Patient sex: F
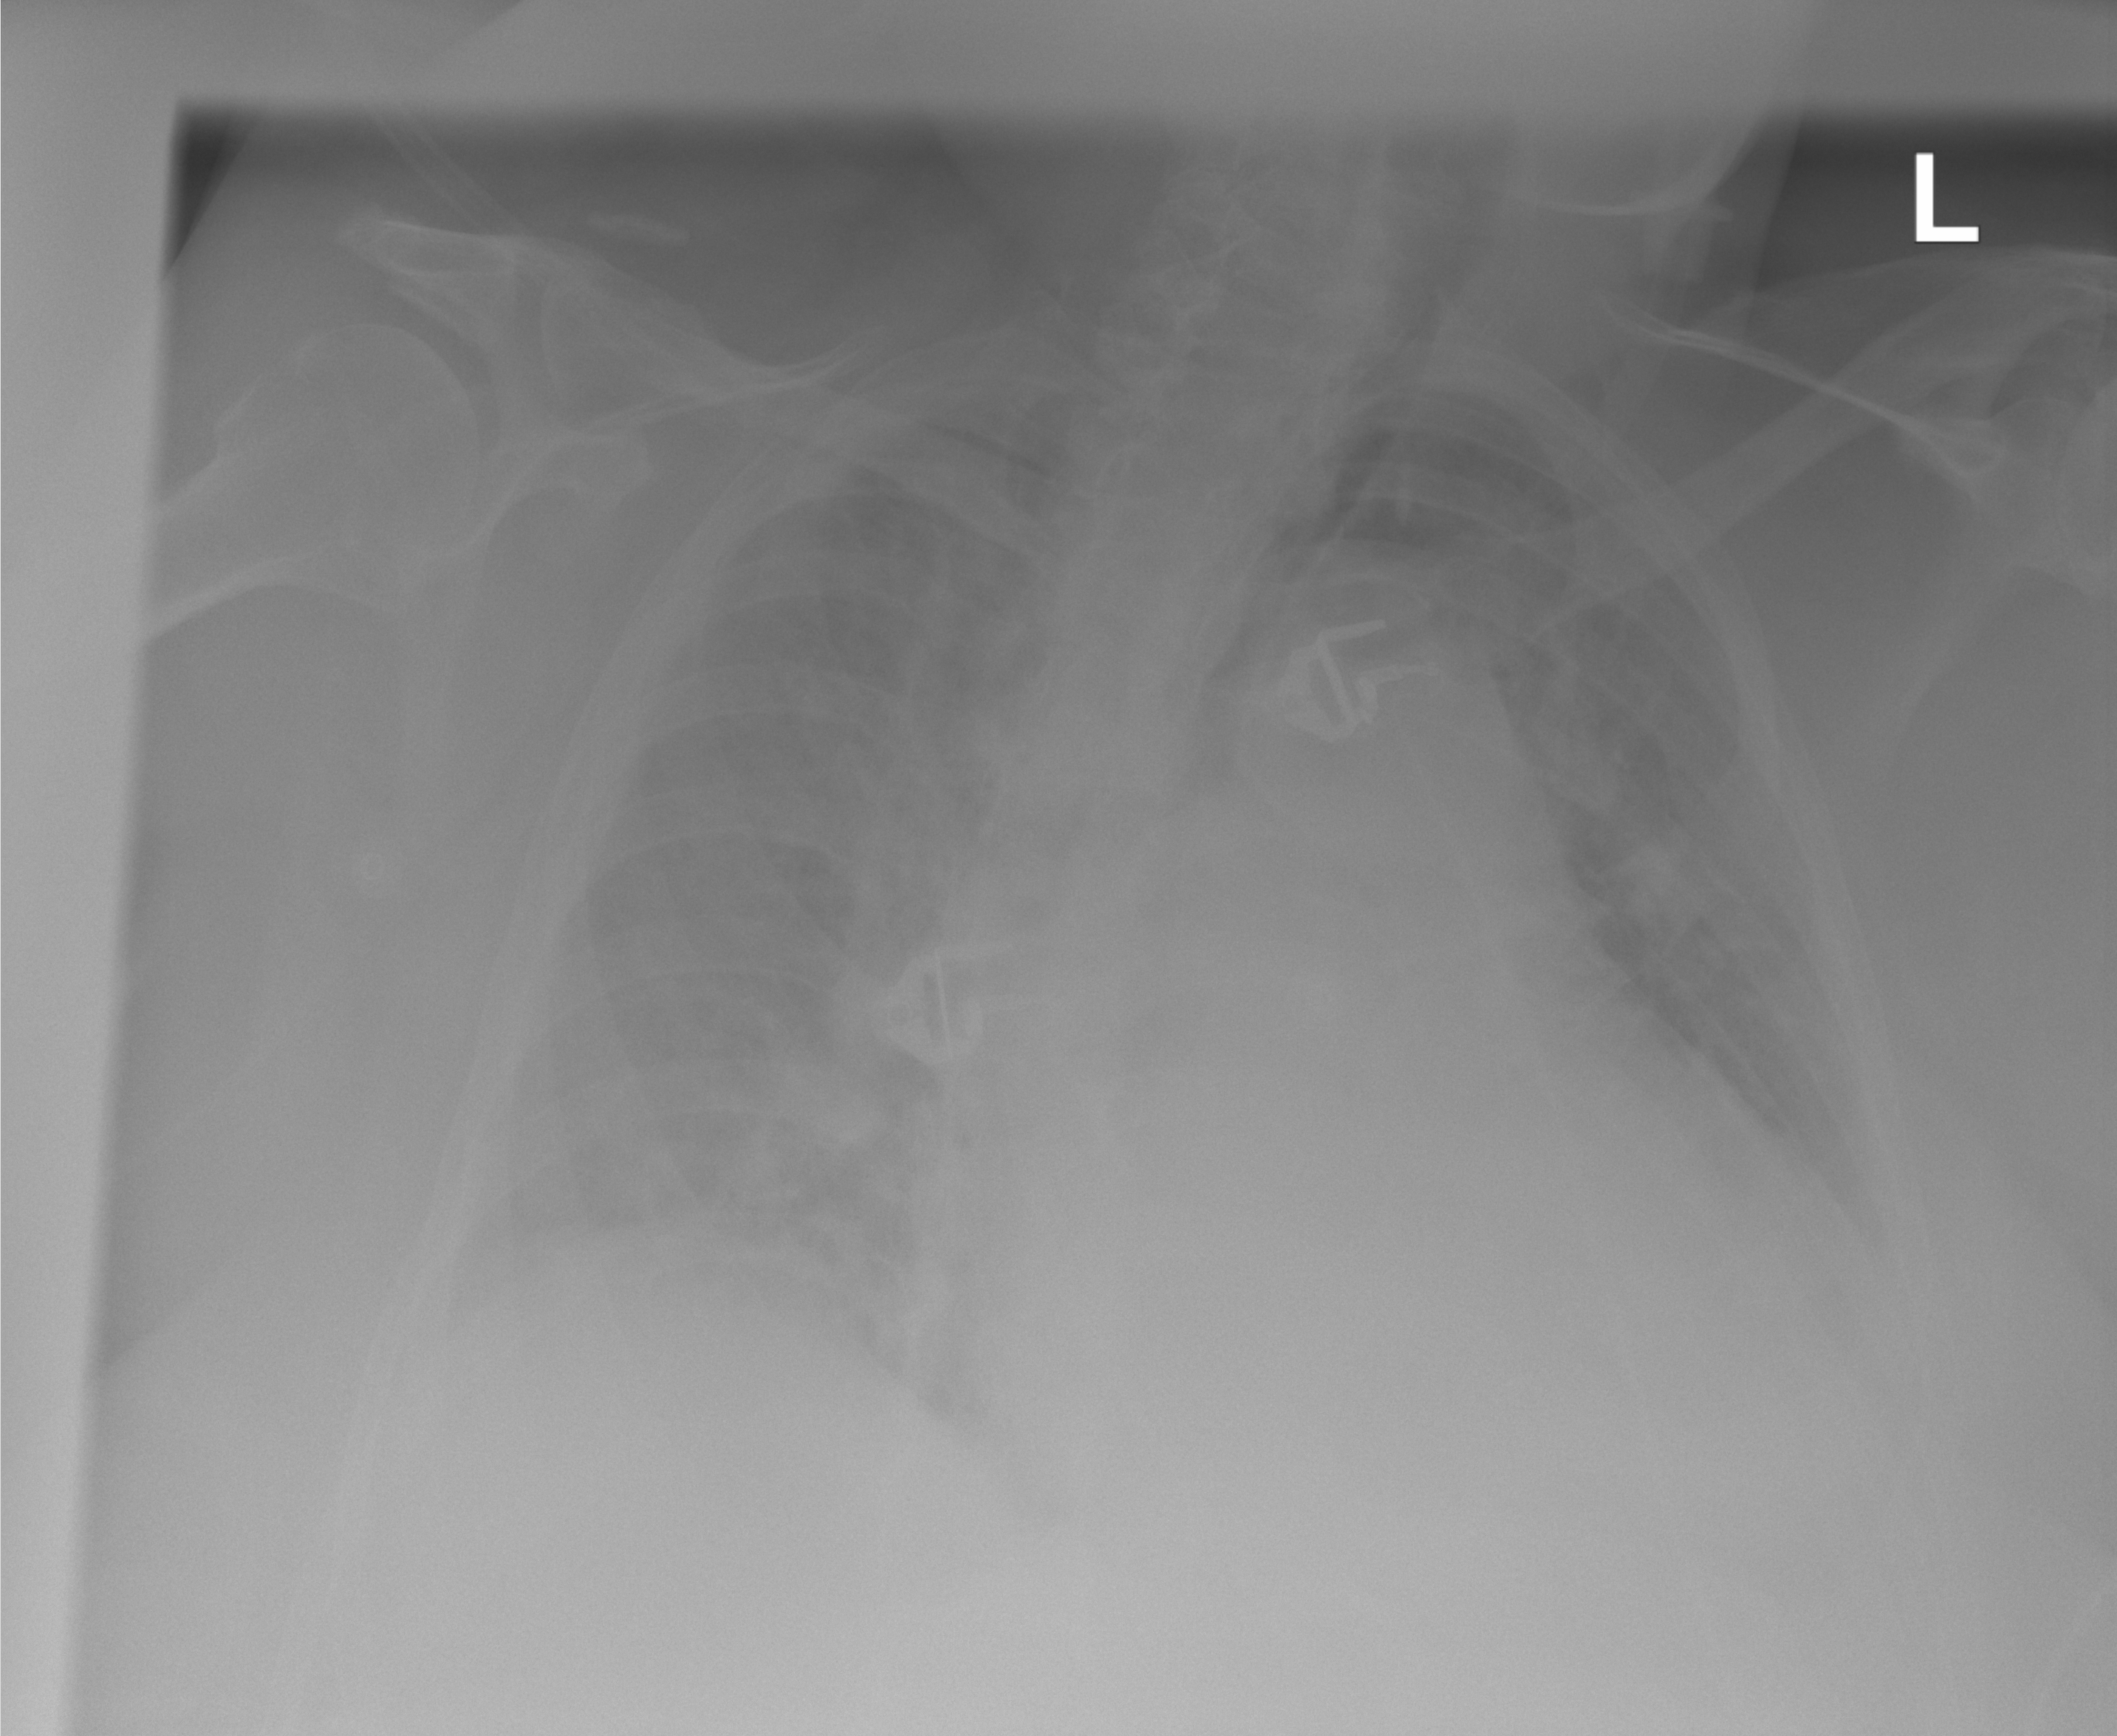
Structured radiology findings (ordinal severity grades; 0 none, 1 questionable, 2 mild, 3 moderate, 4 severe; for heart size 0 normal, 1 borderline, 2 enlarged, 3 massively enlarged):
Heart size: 2
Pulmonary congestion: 2
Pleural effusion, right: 0
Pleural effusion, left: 2
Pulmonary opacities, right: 2
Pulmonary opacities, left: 0
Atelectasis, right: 2
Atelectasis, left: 2